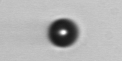
Label: bead